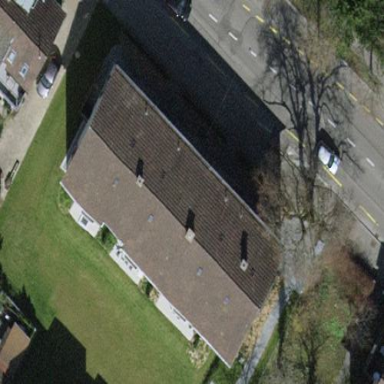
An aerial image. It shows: Apartments building with gabled tile roof.